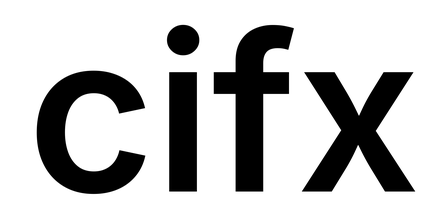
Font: Inter_SemiBold